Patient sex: M
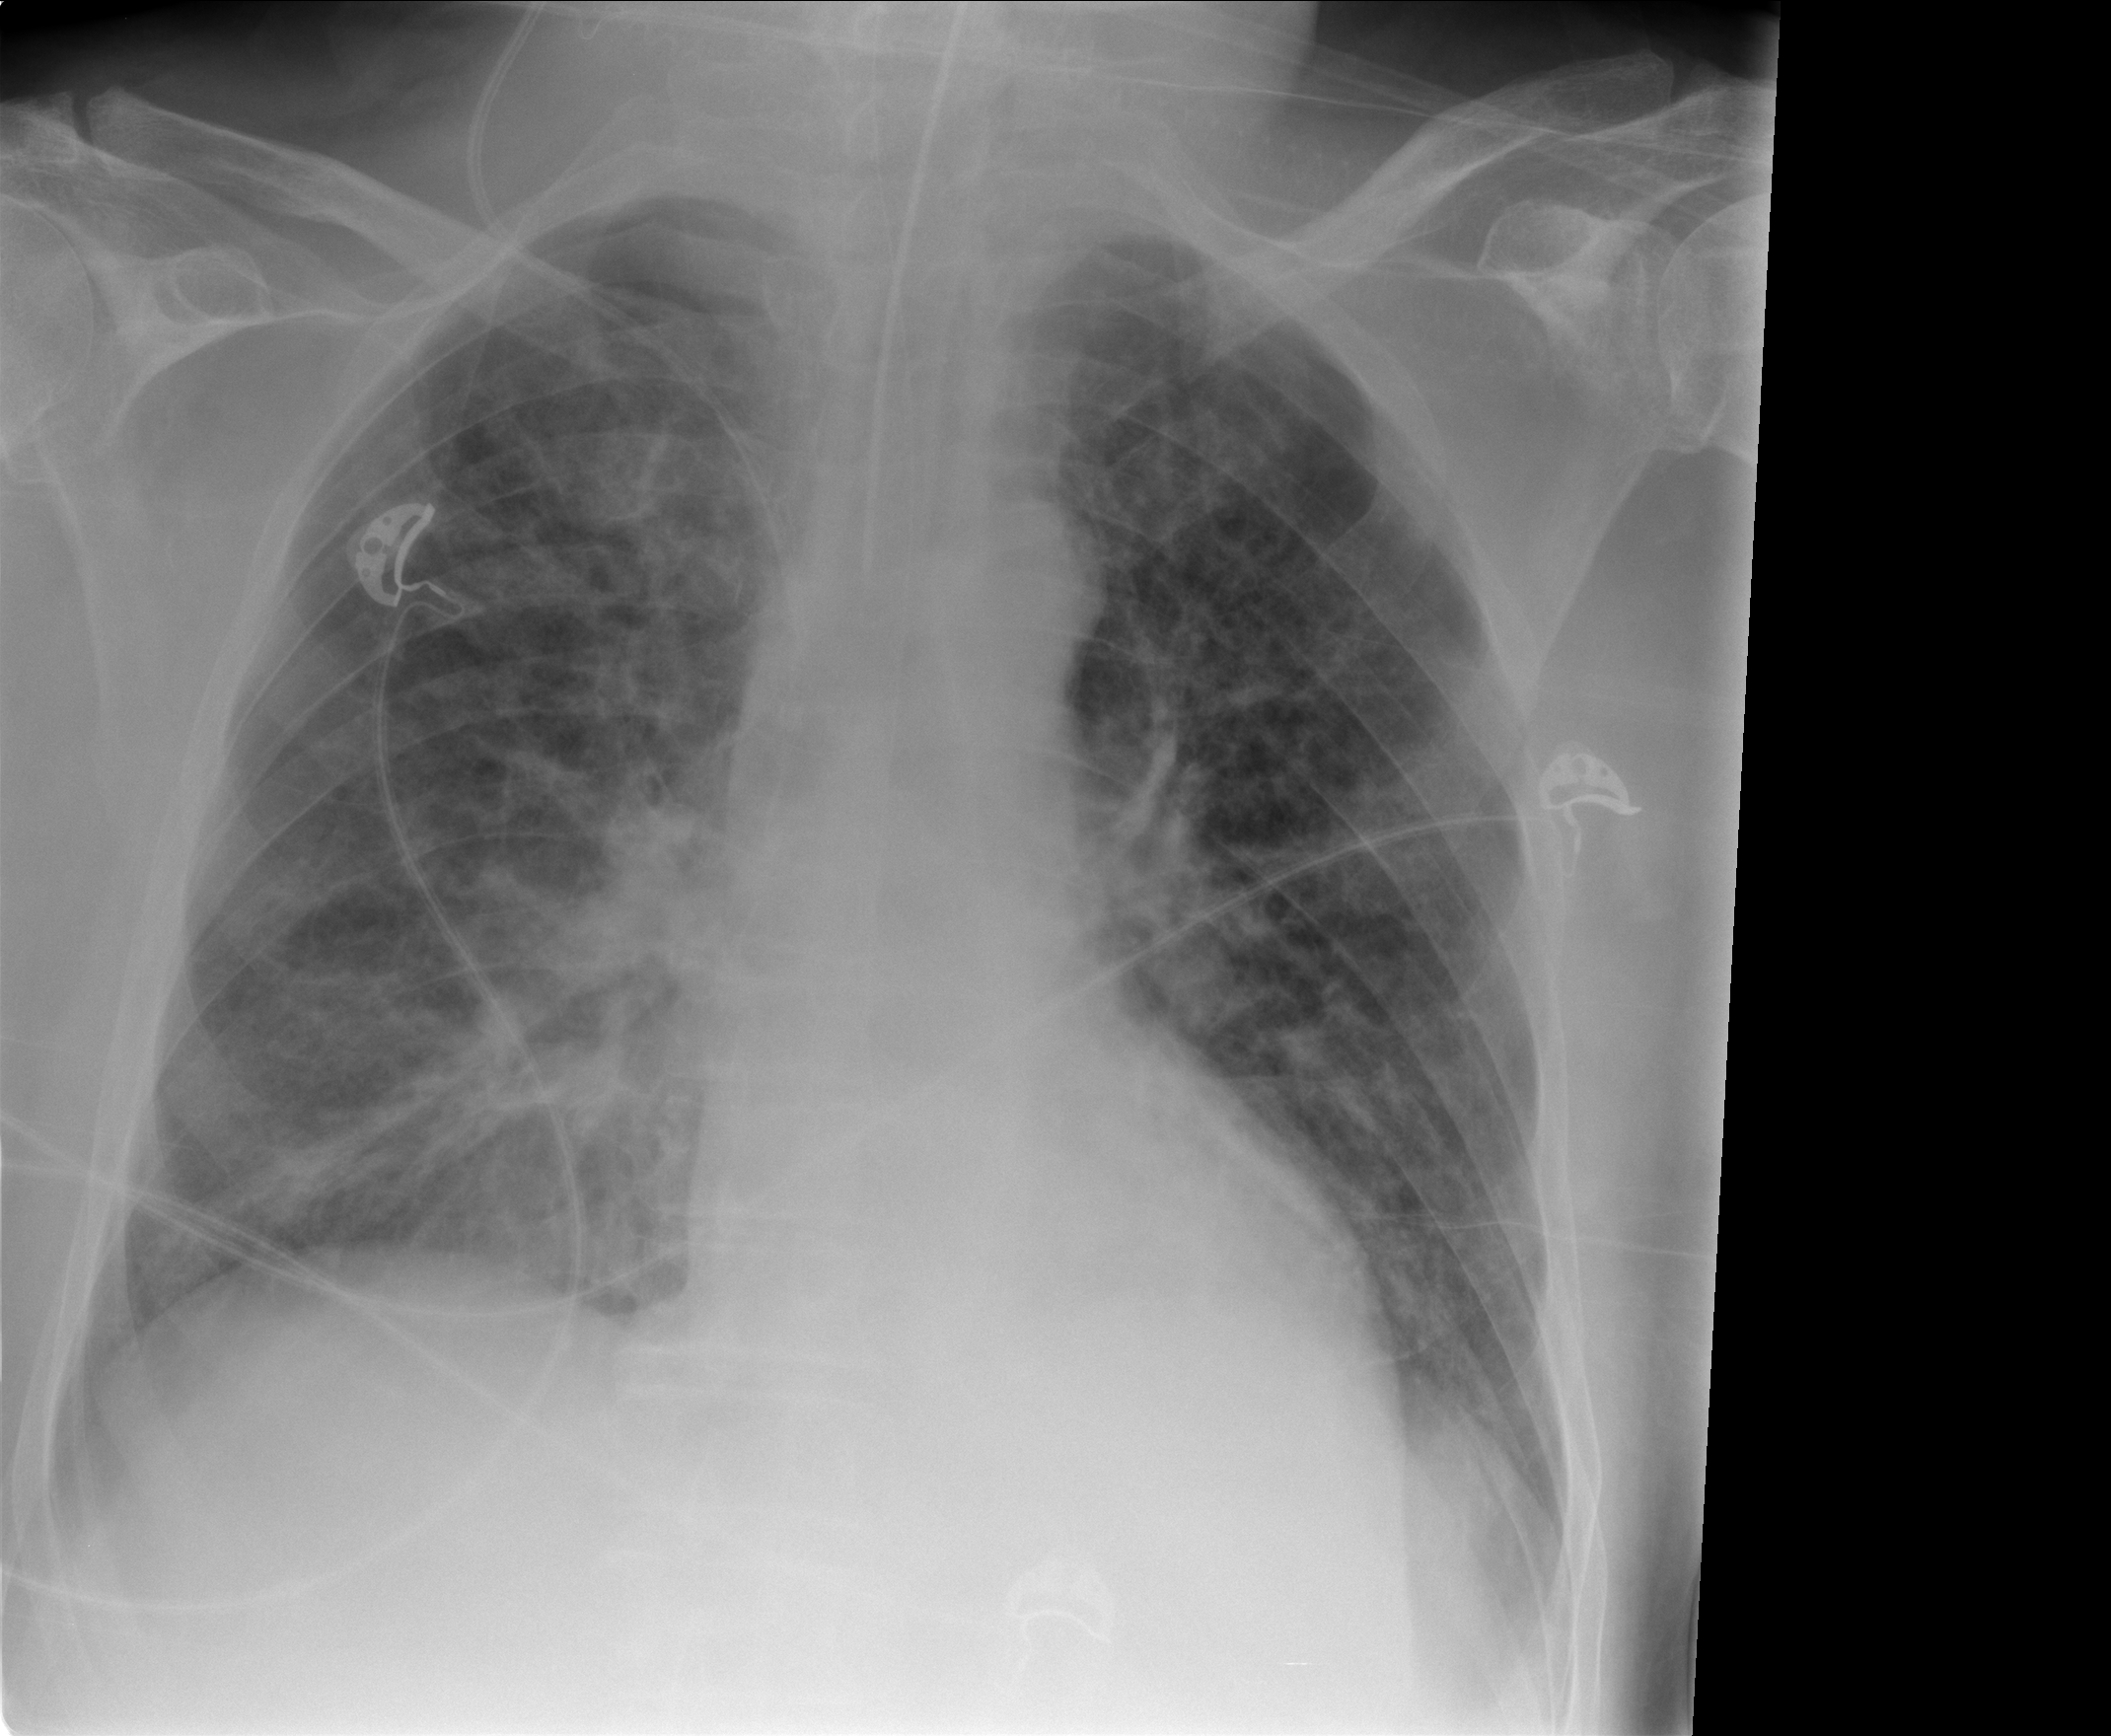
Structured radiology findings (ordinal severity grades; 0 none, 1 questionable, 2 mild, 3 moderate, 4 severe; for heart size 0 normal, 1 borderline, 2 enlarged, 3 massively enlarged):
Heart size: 0
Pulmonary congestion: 3
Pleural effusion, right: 0
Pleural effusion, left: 0
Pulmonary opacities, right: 3
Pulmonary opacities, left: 2
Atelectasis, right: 2
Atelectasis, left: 2